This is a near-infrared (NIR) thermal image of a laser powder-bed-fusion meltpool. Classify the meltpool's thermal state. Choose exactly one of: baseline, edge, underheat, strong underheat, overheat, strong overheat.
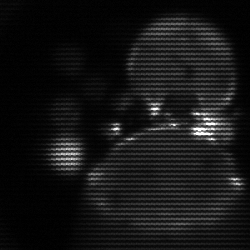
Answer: edge